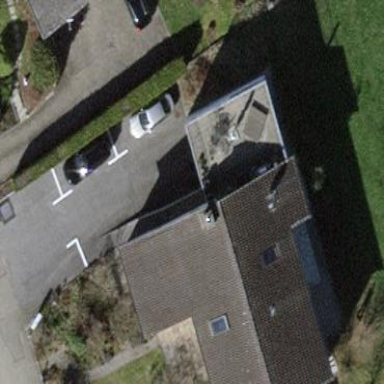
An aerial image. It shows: Simple house.